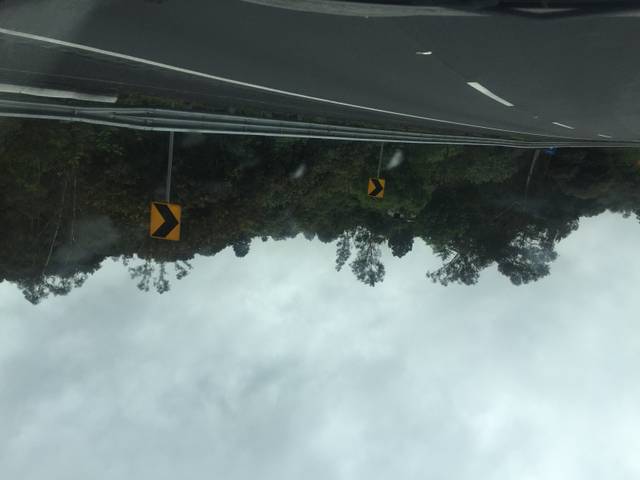
Region: Mexico
Coordinates: 19.223, -99.142